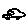
Label: car